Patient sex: M
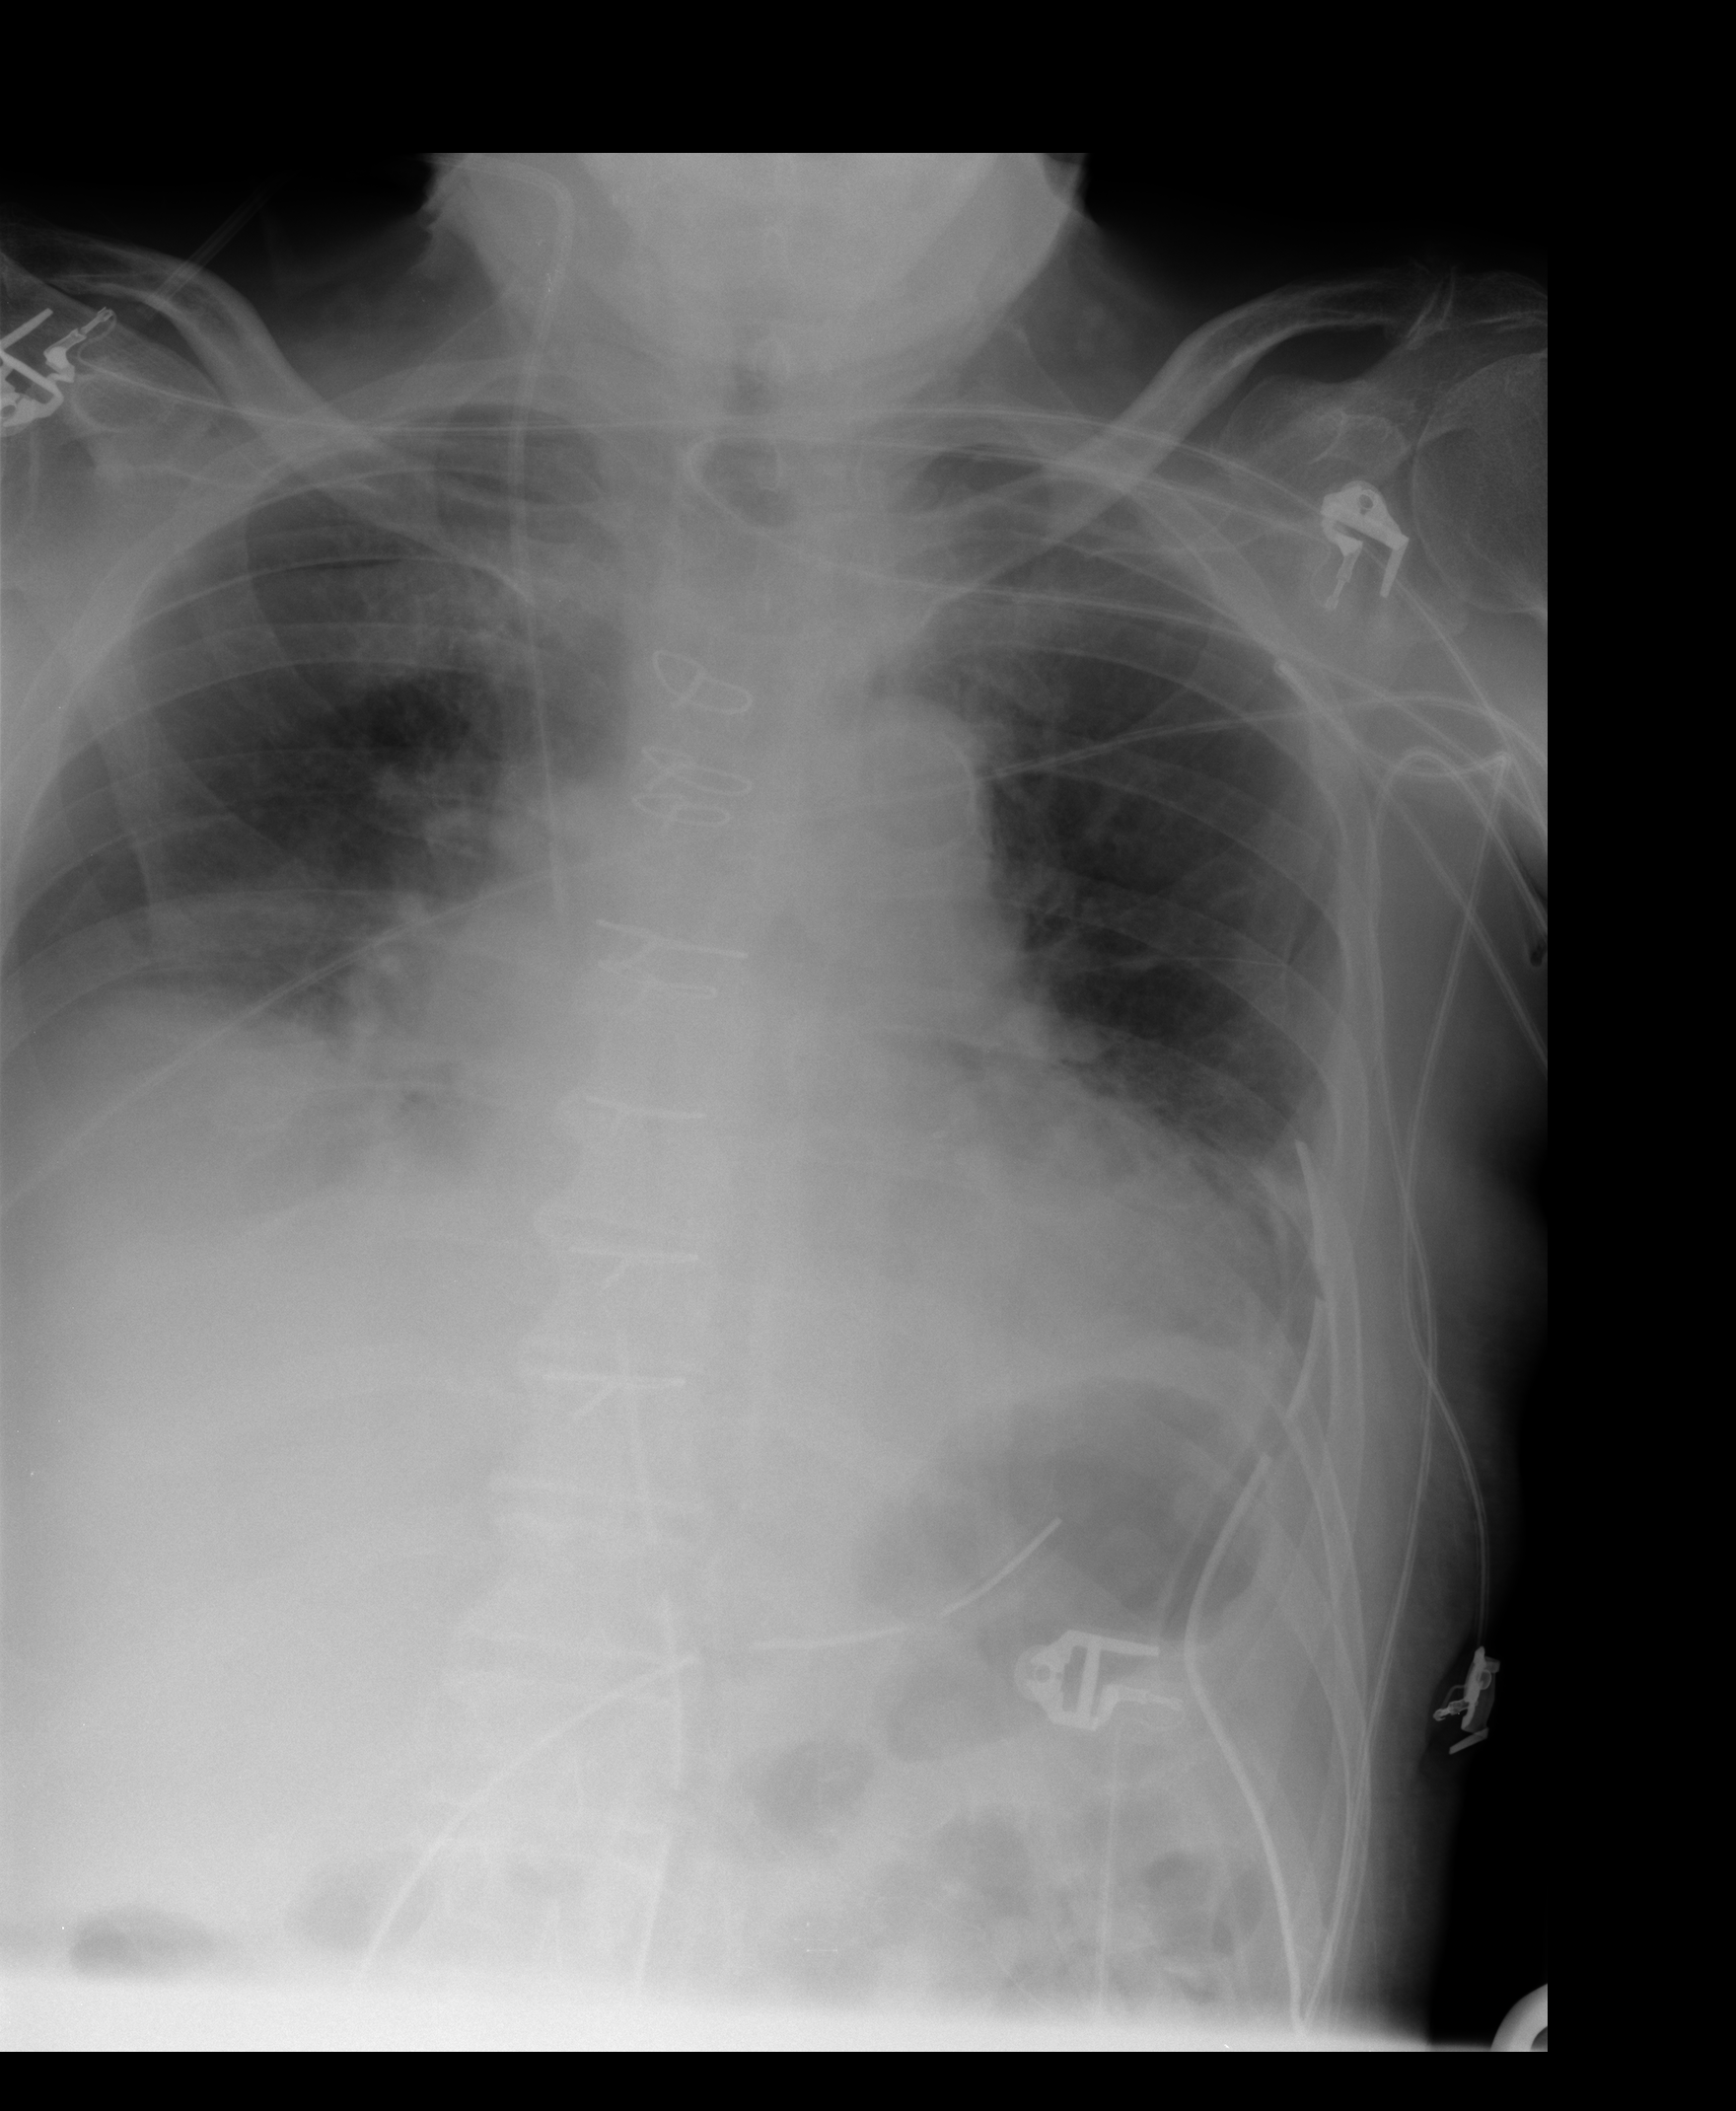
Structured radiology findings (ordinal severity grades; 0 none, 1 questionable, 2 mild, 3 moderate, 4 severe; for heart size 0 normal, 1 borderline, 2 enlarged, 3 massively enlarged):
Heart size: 2
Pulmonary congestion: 2
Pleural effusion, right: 2
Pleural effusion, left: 1
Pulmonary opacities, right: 0
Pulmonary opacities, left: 0
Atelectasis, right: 2
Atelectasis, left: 2